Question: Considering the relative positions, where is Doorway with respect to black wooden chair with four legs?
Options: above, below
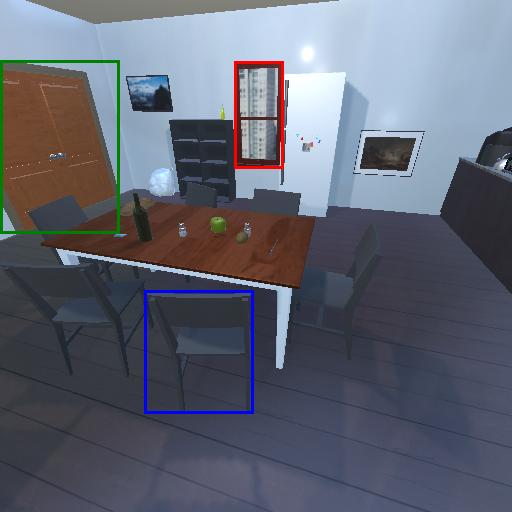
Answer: above